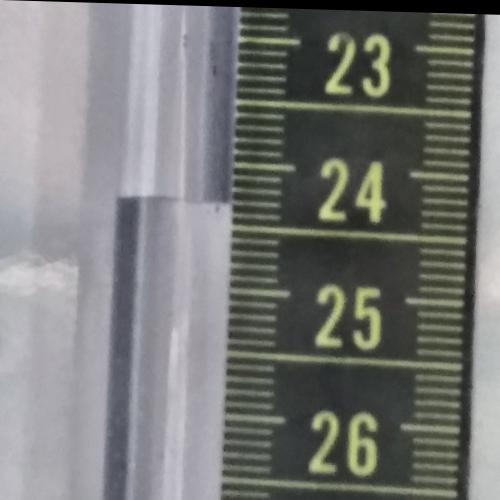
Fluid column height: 24.3 cm